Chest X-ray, AP view. Patient: 49 years old, sex F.
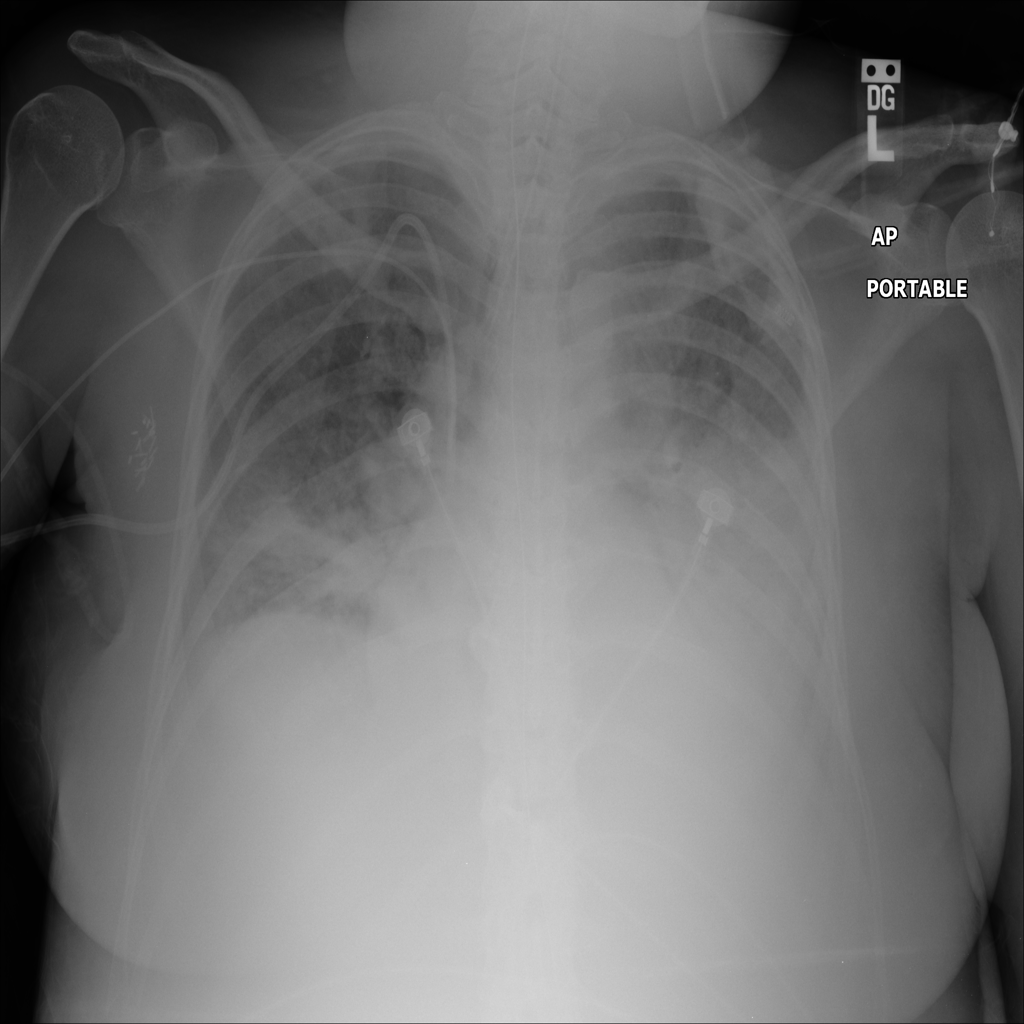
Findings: Infiltration